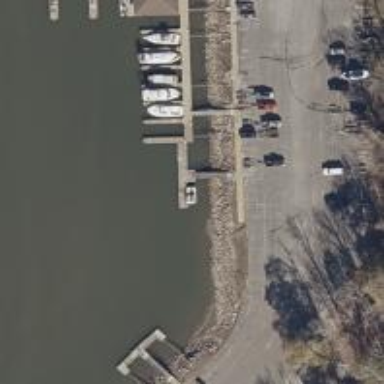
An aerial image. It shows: Man-made pier.